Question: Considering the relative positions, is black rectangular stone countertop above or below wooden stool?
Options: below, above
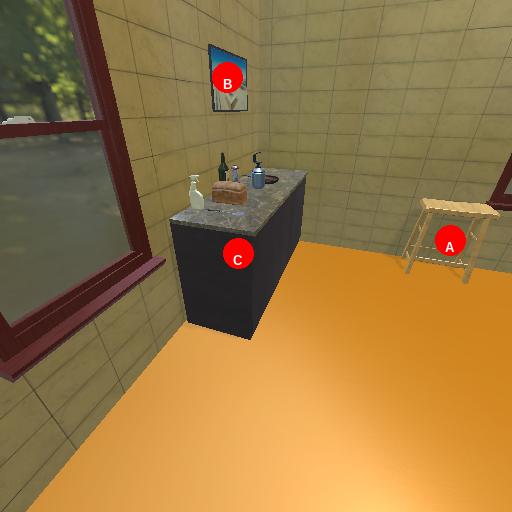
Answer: below